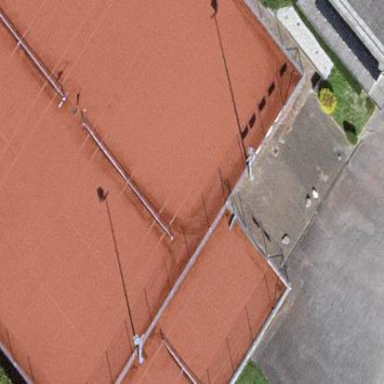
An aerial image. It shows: Clay tennis court on pitch.